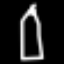
Label: pencil